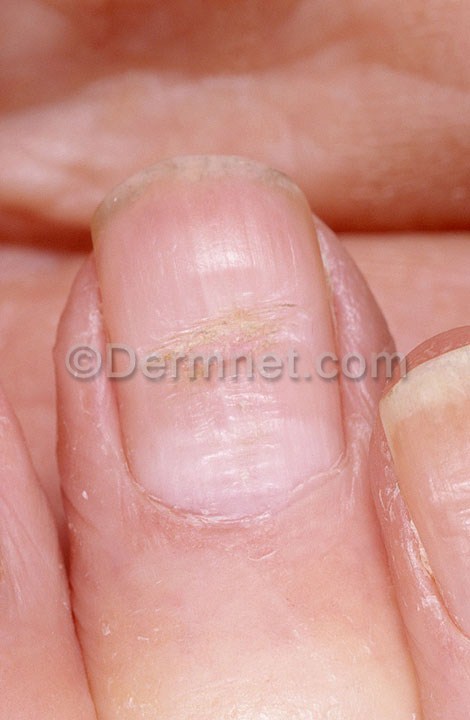
Disease: Nail Fungus and other Nail Disease